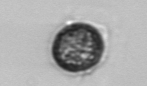
Label: Dinophyceae